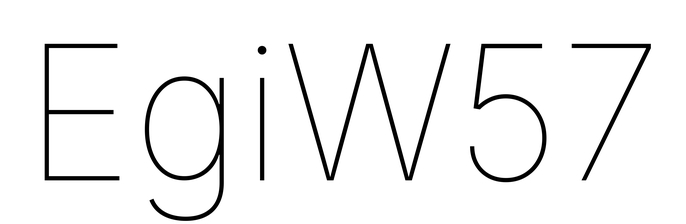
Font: Inter_Thin